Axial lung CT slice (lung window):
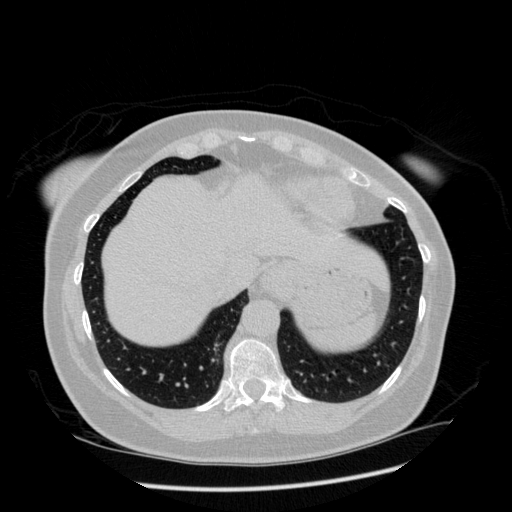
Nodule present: no